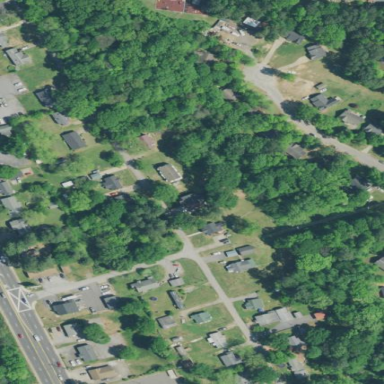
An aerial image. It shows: Residential area within neighborhood.